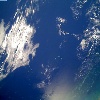
Label: water